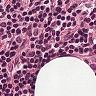
Metastatic tissue present: no